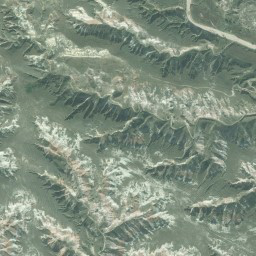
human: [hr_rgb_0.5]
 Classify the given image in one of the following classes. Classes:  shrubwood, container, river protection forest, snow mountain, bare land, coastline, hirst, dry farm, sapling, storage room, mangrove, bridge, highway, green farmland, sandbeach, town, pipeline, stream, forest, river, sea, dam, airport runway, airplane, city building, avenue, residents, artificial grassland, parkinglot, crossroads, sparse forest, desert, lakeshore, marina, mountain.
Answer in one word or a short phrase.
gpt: mountain